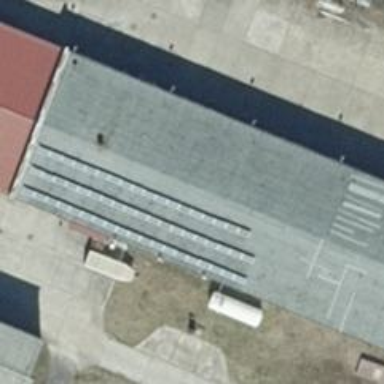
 oriented along its structure. The building itself is gray in color."